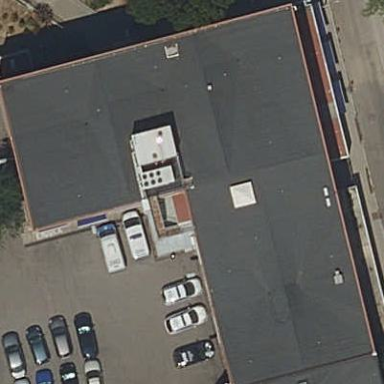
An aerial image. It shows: Police building.